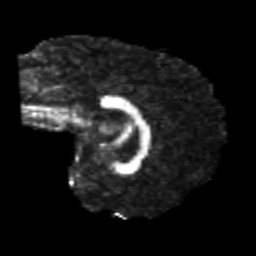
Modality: FA
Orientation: sagittal
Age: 23
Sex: male
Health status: healthy
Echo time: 0.074 s